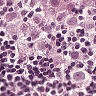
Metastatic tissue present: yes